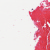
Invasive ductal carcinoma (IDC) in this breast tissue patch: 0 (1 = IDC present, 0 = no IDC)